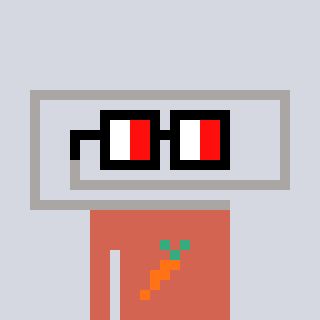
a pixel art character with square glasses with black frames and red eyes, a paperclip-shaped head and a peachy-colored body on a cool background